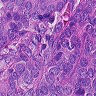
Metastatic tissue present: yes